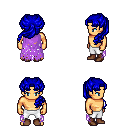
a pixel art fantasy rpg character, male body template, human, tanned skin, maroon tattered cape, white pants, blue princess hairstyle, brown shoes, four views (front, back, left, right), 2x2 character sprite sheet, small pixel art, hard edges, no anti-aliasing